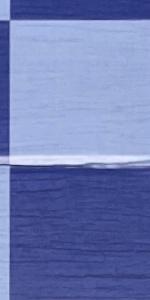
Label: Empty